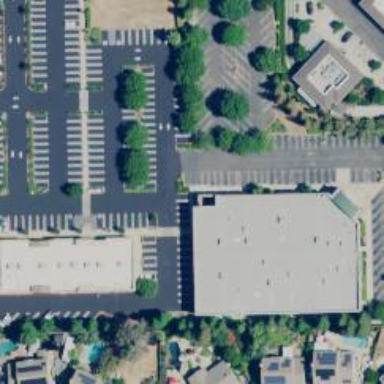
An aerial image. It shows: Gym building.